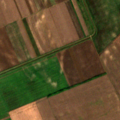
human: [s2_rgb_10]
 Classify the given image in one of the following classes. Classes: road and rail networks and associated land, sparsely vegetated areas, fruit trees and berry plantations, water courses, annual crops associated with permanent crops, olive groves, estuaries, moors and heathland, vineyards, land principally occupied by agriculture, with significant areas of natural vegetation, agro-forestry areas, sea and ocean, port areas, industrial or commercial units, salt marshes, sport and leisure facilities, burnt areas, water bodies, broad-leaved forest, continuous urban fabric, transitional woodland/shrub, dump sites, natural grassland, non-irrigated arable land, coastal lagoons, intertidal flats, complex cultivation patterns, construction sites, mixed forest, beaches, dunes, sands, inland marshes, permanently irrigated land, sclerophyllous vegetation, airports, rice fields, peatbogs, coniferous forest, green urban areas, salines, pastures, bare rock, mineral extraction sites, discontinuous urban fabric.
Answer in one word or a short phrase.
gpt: non-irrigated arable land